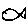
Label: fish